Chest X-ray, PA view. Patient: 73 years old, sex M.
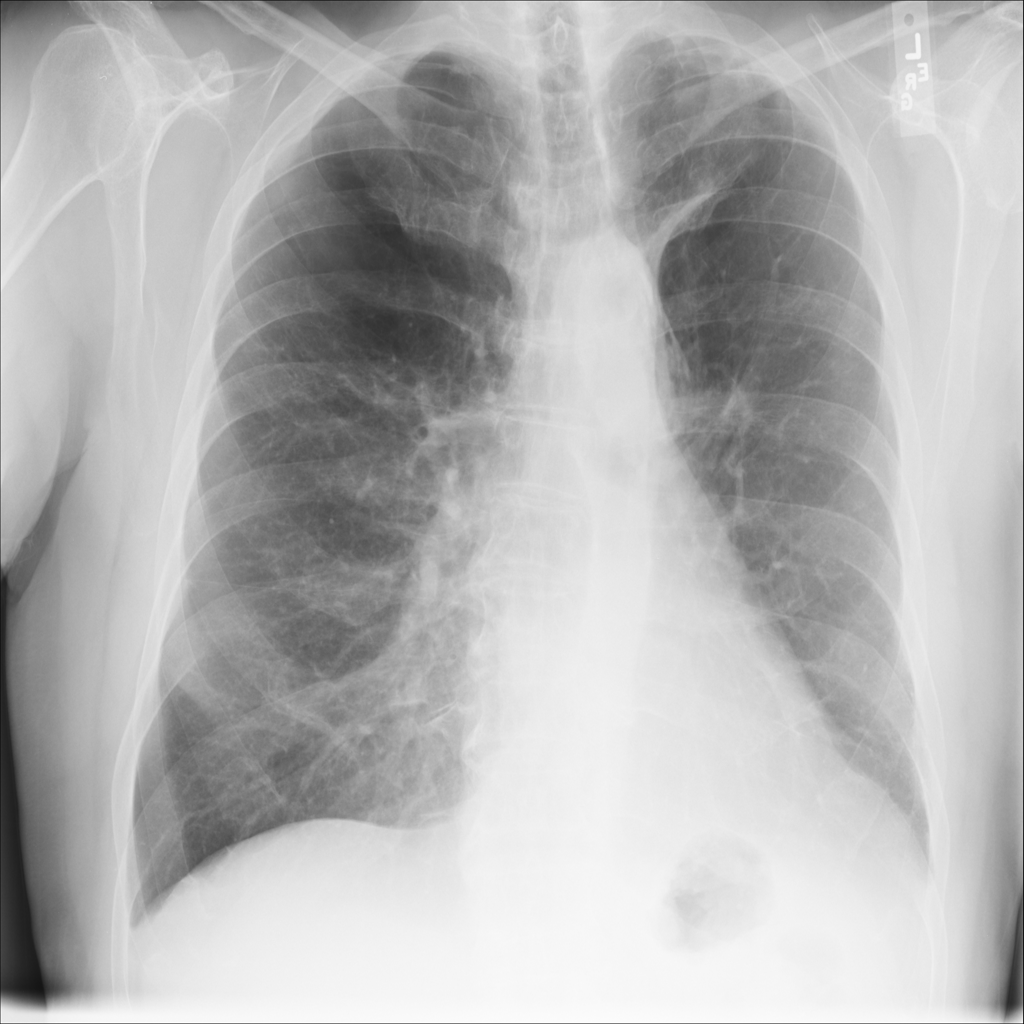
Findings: Fibrosis